Question:
Hi
can you please tell me how to make this type of listview in jquery mobile .I tried but I think my css not work .here is my fiddle
<URL>
'''
var Seriennr = new Array();
Seriennr[0] = "<PHONE>";
Seriennr[1] = "<PHONE>";
Seriennr[2] = "<PHONE>";
Seriennr[3] = "<PHONE>";
Seriennr[4] = "<PHONE>";
var artkilcode = new Array();
artkilcode[0] = "7058";
artkilcode[1] = "7058";
artkilcode[2] = "7058";
artkilcode[3] = "7058";
artkilcode[4] = "7058";
var beschreibung = new Array();
beschreibung[0] = "Hewlett Packard";
beschreibung[1] = "Hewlett Packard";
beschreibung[2] = "Hewlett Packard";
beschreibung[3] = "Hewlett Packard";
beschreibung[4] = "Hewlett Packard";
var aktuelleArt = new Array();
aktuelleArt[0] = "often";
aktuelleArt[1] = "often";
aktuelleArt[2] = "often";
aktuelleArt[3] = "often";
aktuelleArt[4] = "often";
var wareneingang = new Array();
wareneingang[0] = "1706";
wareneingang[1] = "1706";
wareneingang[2] = "1706";
wareneingang[3] = "1706";
wareneingang[4] = "1706";
$(document).ready(function () {
for(var i=0;i<Seriennr.length;i++){
$('#serialNumber').append('<li class="serialNumberRowclick" id="'+i+'"><div style="float:left; Display:inline;width:20%">'+Seriennr[i]+'</div><div style="float:left; Display:inline;width:20%>'+artkilcode[i]+'</div><div style="float:left; Display:inline;width:20%>'+beschreibung[i]+'</div><div style="float:left; Display:inline;width:20%>'+aktuelleArt[i]+'</div><div style="float:left; Display:inline;width:20%>'+wareneingang[i]+'</div></li>');
}
// Refreshing the list
$('#serialNumber').listview('refresh');
});
'''
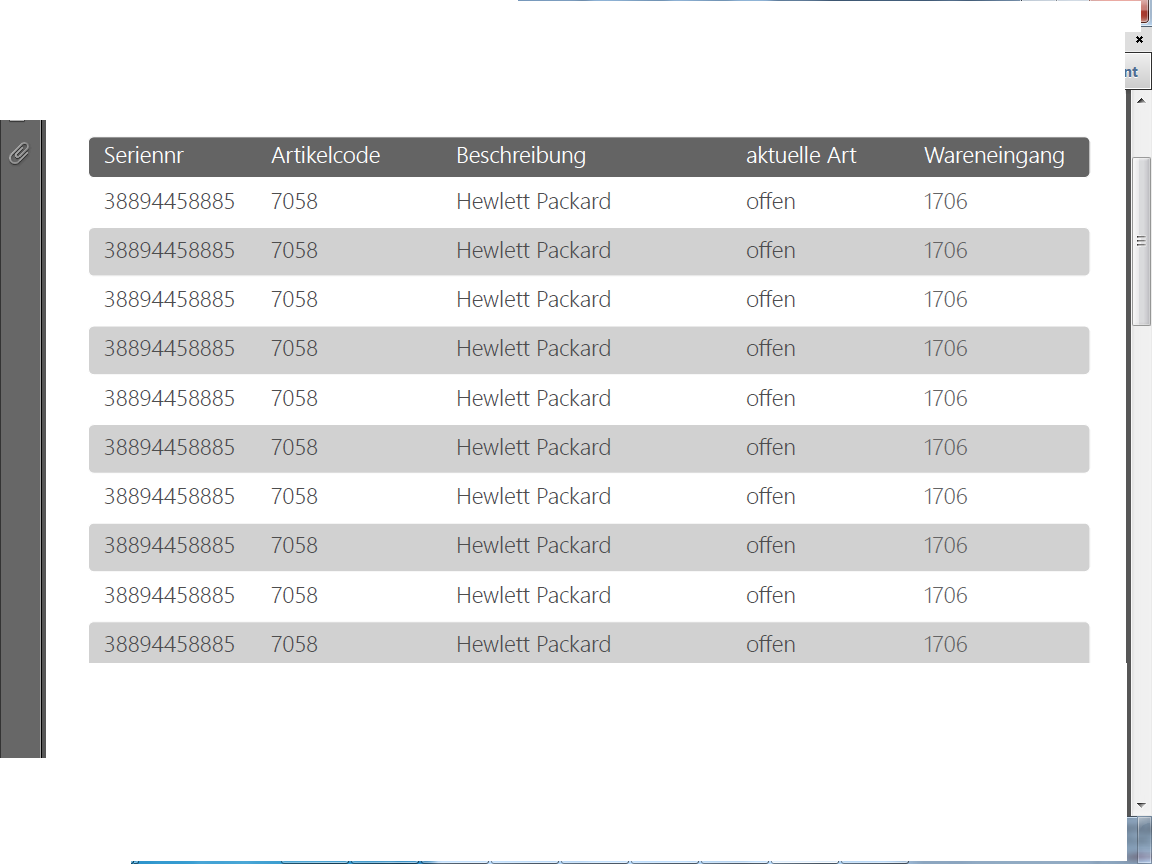
Answer: Add your data to a table with CSS styling that matches your picture. Something like this:
> <URL>
'''
<table id="thetable" >
<thead>
<tr>
<th >Seriennr</th>
<th >Artkilcode</th>
<th >Beschreibung</th>
<th >Aktuelle Art</th>
<th >Wareneingang</th>
</tr>
</thead>
<tbody>
</tbody>
</table>
'''
Javascript to append the rows from your arrays:
'''
$(document).on("pagecreate", "#page1", function(){
var allrows = '';
for(var i=0;i<Seriennr.length;i++){
allrows += '<tr>';
allrows += '<td>'+Seriennr[i]+'</td>';
allrows += '<td>'+artkilcode[i]+'</td>';
allrows += '<td>'+beschreibung[i]+'</td>';
allrows += '<td>'+aktuelleArt[i]+'</td>';
allrows += '<td>'+wareneingang[i]+'</td>';
allrows += '</tr>';
}
$("#thetable tbody").empty().append(allrows);
});
'''
CSS styling to achieve your look:
'''
#thetable {
width: 100%;
border-collapse: collapse;
}
#thetable td, #thetable th {
padding: 0.4em;
text-shadow: none;
}
#thetable thead{
background: #646464;
color: white;
text-shadow: none;
font-weight: normal;
font-size: 14px;
}
#thetable thead th:first-child{
-moz-border-radius: 4px 0 0 4px;
-webkit-border-radius: 4px 0 0 4px;
border-radius: 4px 0 0 4px;
}
#thetable thead th:last-child{
-moz-border-radius: 0 4px 4px 0;
-webkit-border-radius: 0 4px 4px 0;
border-radius: 0 4px 4px 0;
}
#thetable tbody tr{
font-weight: normal;
font-size: 14px;
background: #fff;
color: #333;
}
#thetable tbody tr:nth-child(even) td:first-child{
-moz-border-radius: 4px 0 0 4px;
-webkit-border-radius: 4px 0 0 4px;
border-radius: 4px 0 0 4px;
}
#thetable tbody tr:nth-child(even) td:last-child{
-moz-border-radius: 0 4px 4px 0;
-webkit-border-radius: 0 4px 4px 0;
border-radius: 0 4px 4px 0;
}
#thetable tbody tr:nth-child(even){
background: #d1d1d1;
}
'''